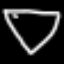
Label: diamond